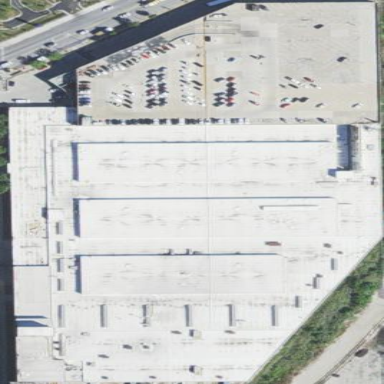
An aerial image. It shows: Industrial building.